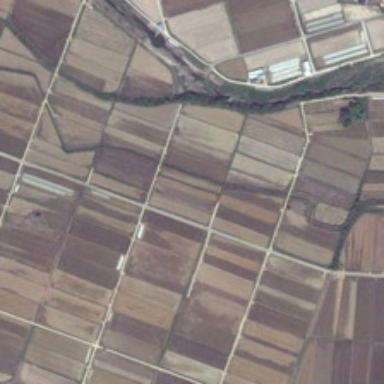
Many pieces of farmlands are together .